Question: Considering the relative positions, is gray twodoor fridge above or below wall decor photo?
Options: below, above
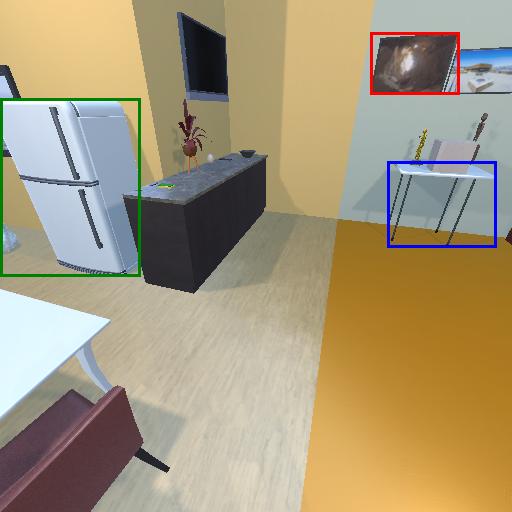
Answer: below